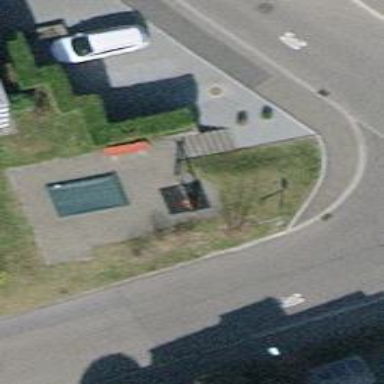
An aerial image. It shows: Playground with swings.